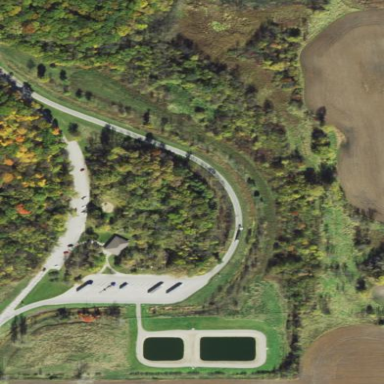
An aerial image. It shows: Rest area on the road.